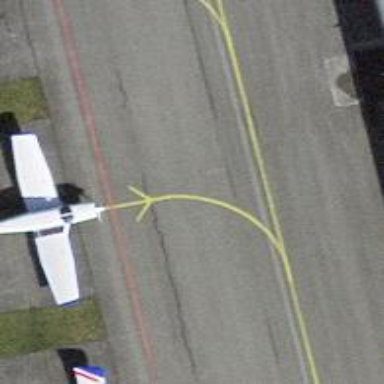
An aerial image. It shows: Image of taxiway at airport.